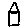
Label: house